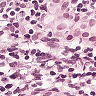
Metastatic tissue present: yes